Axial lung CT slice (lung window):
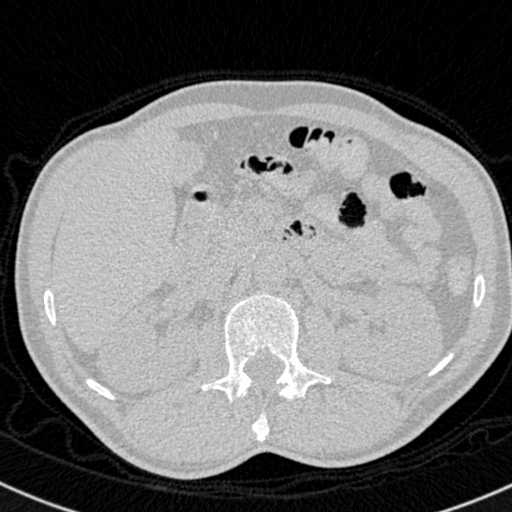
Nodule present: no